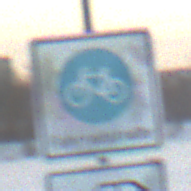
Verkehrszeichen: BeginnFahrradstrasse
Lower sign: MehrspurigeFahrzeugeFrei1
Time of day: SunriseSunset
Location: Outdoor (Nature)
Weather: PartlyCloudy
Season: NotSpecified
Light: Natural